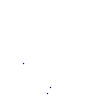
Particle: proton